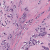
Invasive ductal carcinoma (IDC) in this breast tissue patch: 1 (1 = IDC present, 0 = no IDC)